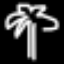
Label: palm tree